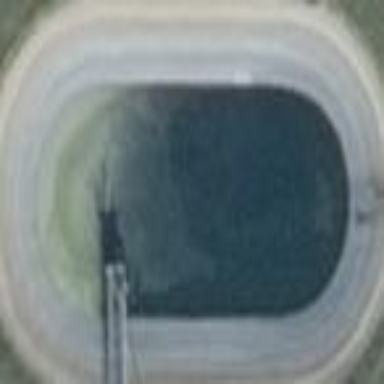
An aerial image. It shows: Body of wastewater.